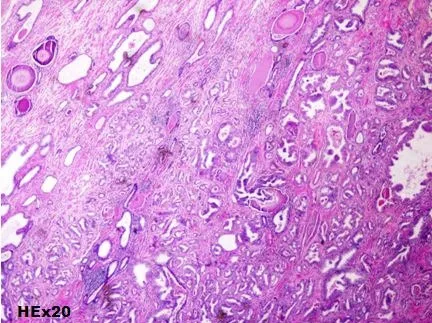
Gleason 6 (3+3) prostatic ADK: individual well-formed glands.
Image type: pathology (h&e)